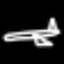
Label: airplane